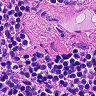
Metastatic tissue present: no